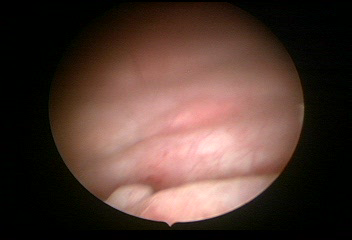
Modality: WLC
Class: Normal mucosa
Bladder cancer association: No